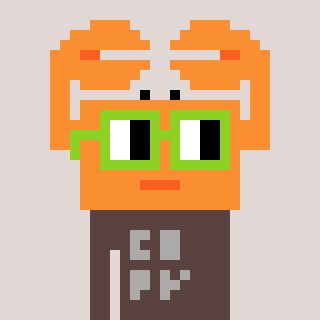
a pixel art character with square light green glasses, a crab-shaped head and a darkbrown-colored body on a warm background